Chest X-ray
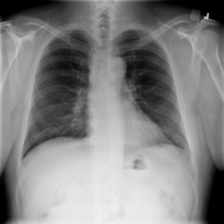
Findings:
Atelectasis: negative
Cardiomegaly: negative
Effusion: negative
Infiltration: negative
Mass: negative
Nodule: negative
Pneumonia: negative
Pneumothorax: positive
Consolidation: negative
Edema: negative
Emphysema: negative
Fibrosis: negative
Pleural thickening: negative
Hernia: negative